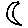
Label: moon